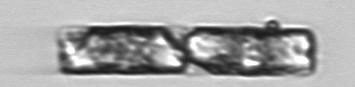
Label: Guinardia_delicatula